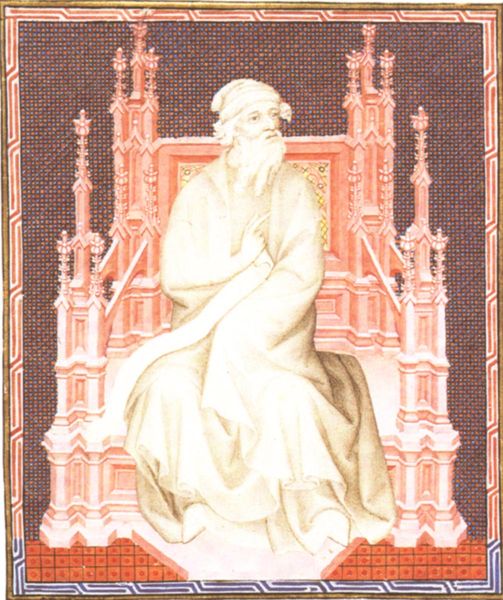
Titel: Miniatur aus dem Psalter des Jean de Berry
Künstler: André Beauneveu
Institution: Paris, Bibliothèque Nationale
Schlagwörter: blau, hand, mann, umhang, weiß, sitzen, finger, profil, stuhl, blick, rot, tuch, malerei, muster, ornament, alt, bart, mütze, arm, gesicht, rahmen, kirche, boden, gewand, gold, kutte, mantel, stickerei, stoff, lila, könig, thron, sitzt, türme, illustration, kacheln, mosaik, kunst, gotisch, mittelalter, heiliger, schriftrolle, textil, weiser, miniatur, schwur, majestätisch, mittelalterlich, mäander, buchmalerei, alter man, evangelist, rahömen, thronarchitektur